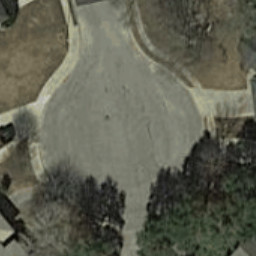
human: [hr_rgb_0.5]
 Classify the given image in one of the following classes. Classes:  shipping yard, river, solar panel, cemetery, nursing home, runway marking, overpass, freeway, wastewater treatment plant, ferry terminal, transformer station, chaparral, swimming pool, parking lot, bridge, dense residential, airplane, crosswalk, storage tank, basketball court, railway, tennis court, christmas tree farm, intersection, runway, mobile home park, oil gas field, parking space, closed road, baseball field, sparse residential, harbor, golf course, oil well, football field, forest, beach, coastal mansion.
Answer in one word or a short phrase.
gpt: closed road